Brain MRI, t1w sequence, axial 2D slice.
Patient: age 29, sex F, weight 95 kg, height 1.95 m
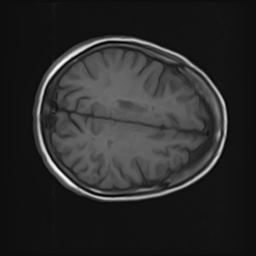